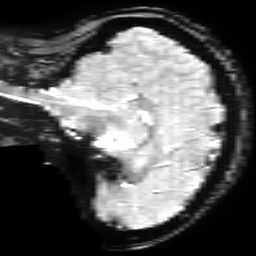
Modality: T2starw
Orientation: sagittal
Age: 18
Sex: female
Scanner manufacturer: ge
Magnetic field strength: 3 T
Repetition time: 0.65 s
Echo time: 0.02 s